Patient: sex M, age 54
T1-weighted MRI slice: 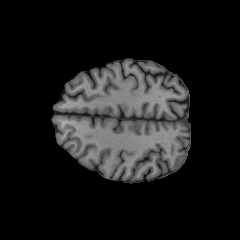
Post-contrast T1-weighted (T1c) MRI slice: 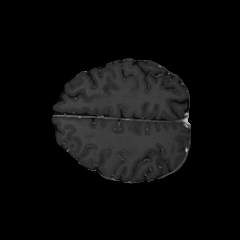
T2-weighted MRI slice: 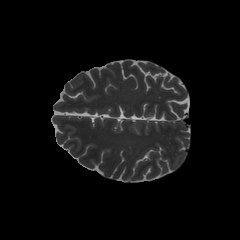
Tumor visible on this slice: no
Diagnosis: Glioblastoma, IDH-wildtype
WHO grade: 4